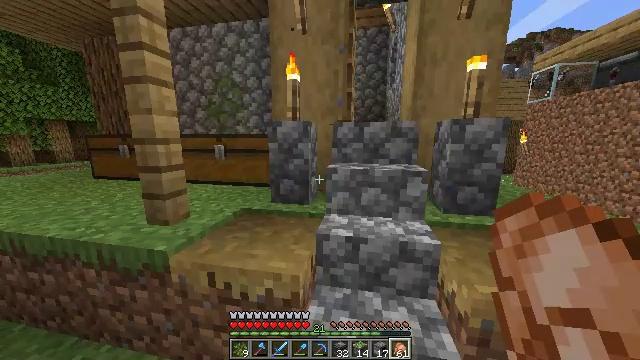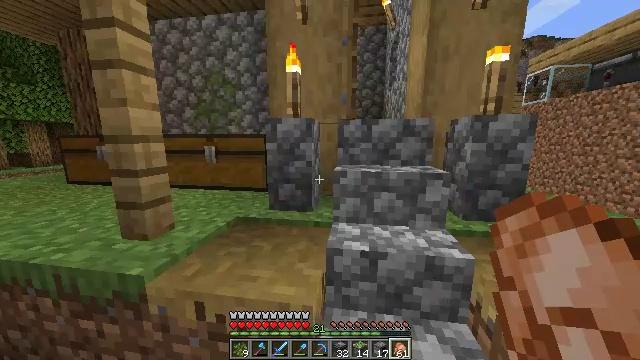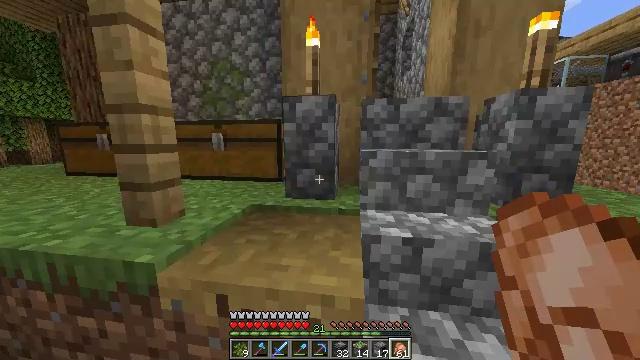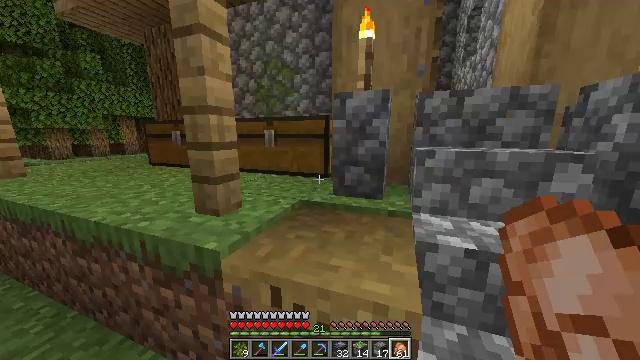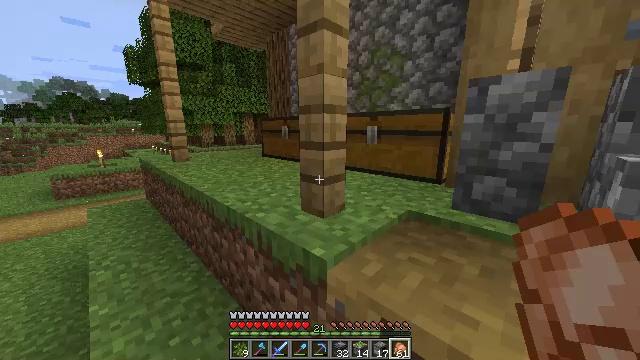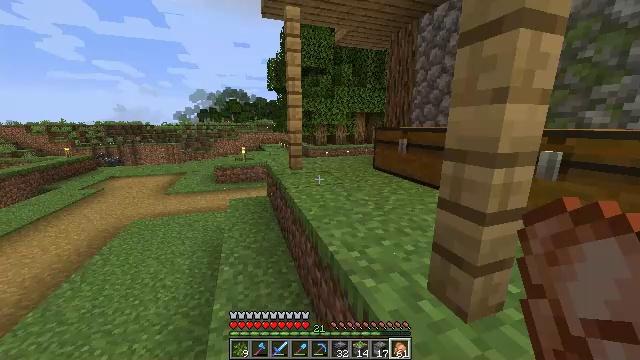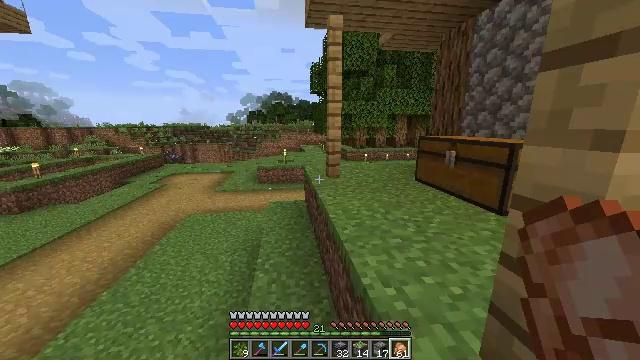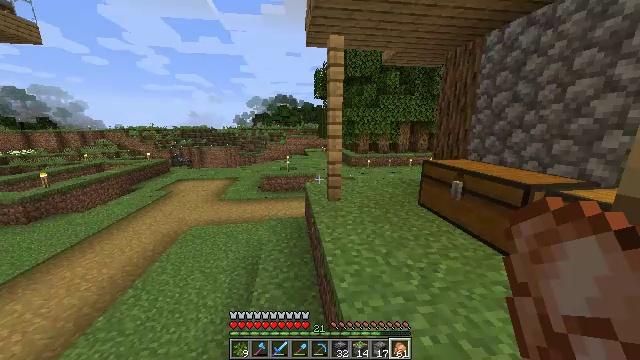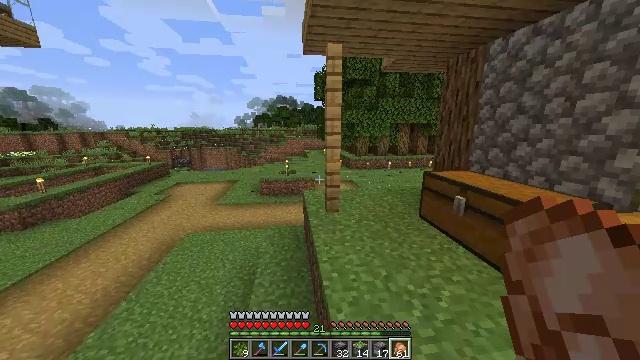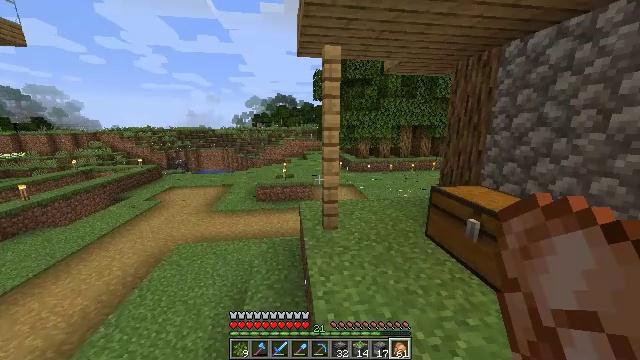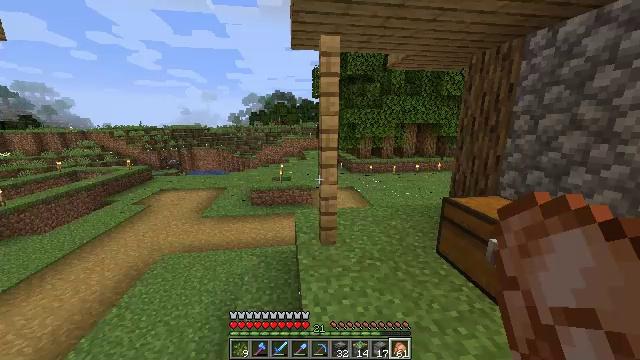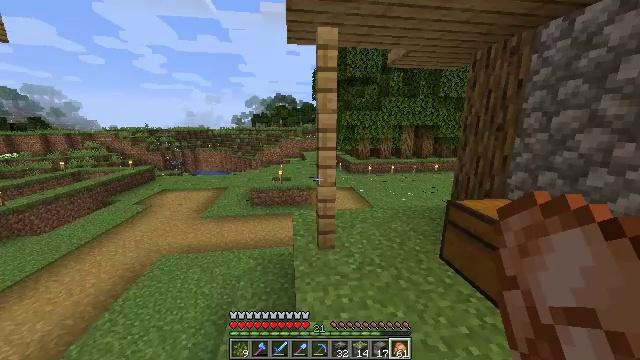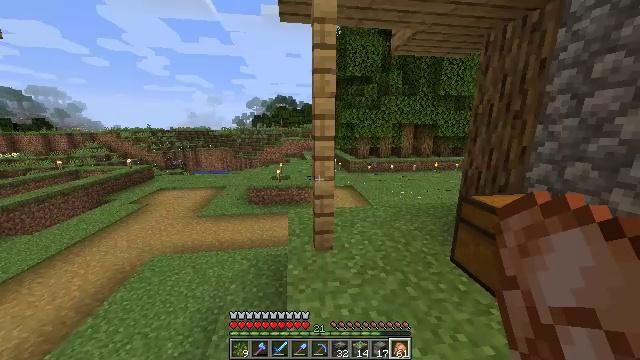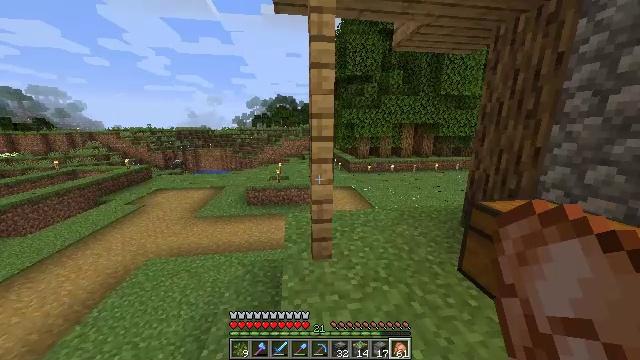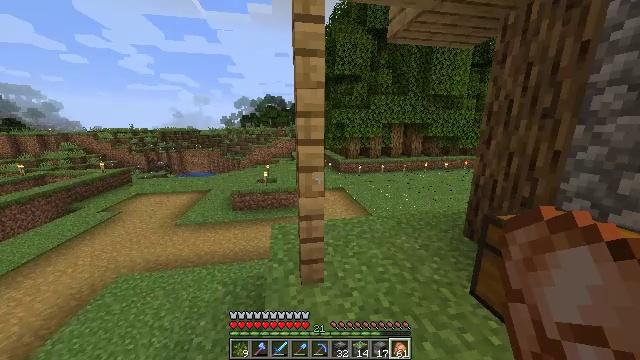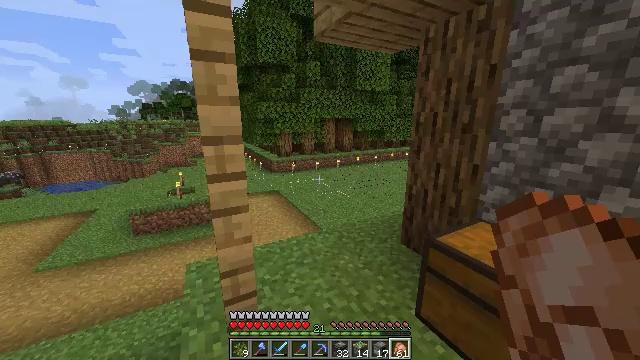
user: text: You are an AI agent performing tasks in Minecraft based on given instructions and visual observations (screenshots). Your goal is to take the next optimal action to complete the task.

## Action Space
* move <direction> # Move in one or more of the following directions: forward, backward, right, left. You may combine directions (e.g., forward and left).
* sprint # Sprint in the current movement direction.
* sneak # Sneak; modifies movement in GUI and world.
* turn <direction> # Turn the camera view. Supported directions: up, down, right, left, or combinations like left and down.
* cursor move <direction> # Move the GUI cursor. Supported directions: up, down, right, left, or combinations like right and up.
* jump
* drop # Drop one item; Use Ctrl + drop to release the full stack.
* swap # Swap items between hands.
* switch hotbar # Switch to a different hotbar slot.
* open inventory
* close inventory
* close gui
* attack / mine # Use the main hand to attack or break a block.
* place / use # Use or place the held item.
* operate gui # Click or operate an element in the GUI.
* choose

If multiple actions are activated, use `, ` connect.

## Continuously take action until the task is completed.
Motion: motion action
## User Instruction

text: Remove a furnace from the inventory.
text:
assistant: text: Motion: move forward, turn right, jump
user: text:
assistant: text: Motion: move forward, jump
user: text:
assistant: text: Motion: move forward, sprint, turn left and down, jump
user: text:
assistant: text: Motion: move forward, sprint, turn left and down, jump
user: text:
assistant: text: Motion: move forward, sprint, turn left, jump
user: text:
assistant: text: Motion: move forward, sprint, turn left, jump
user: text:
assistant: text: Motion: move forward, turn left, jump
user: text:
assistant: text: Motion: move forward, jump
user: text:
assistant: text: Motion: move forward, jump
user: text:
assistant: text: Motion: move forward, jump
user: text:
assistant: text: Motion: move forward, jump
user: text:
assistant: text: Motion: move forward, sprint, jump
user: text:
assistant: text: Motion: move forward, sprint, jump
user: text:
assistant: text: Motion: move forward, sprint, turn right, jump
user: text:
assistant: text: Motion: move forward, sprint, turn right and down, jump
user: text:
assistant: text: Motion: move forward, turn right and down, jump
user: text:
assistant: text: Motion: move forward, turn right and down, jump
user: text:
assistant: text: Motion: move forward, turn right and down, jump
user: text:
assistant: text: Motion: move forward, turn right and down, jump
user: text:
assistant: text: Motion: move forward, turn right, jump
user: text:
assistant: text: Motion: move forward, turn right, jump
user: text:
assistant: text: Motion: move forward, turn right, jump
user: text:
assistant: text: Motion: move forward, turn right, jump
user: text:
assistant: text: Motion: move forward, turn right, jump
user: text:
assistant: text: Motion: move forward, sprint, turn right
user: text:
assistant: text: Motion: move forward, sprint, turn right
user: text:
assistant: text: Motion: move forward, sprint, turn right
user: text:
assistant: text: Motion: move forward, sprint
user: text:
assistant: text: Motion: move forward, sprint
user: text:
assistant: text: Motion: move forward, sprint